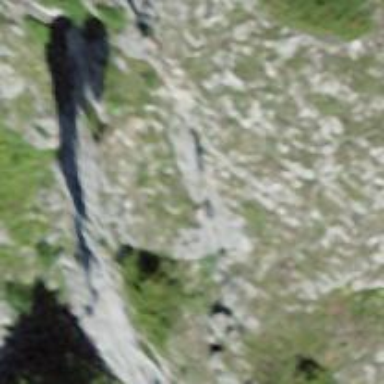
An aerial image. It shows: Natural cliff.